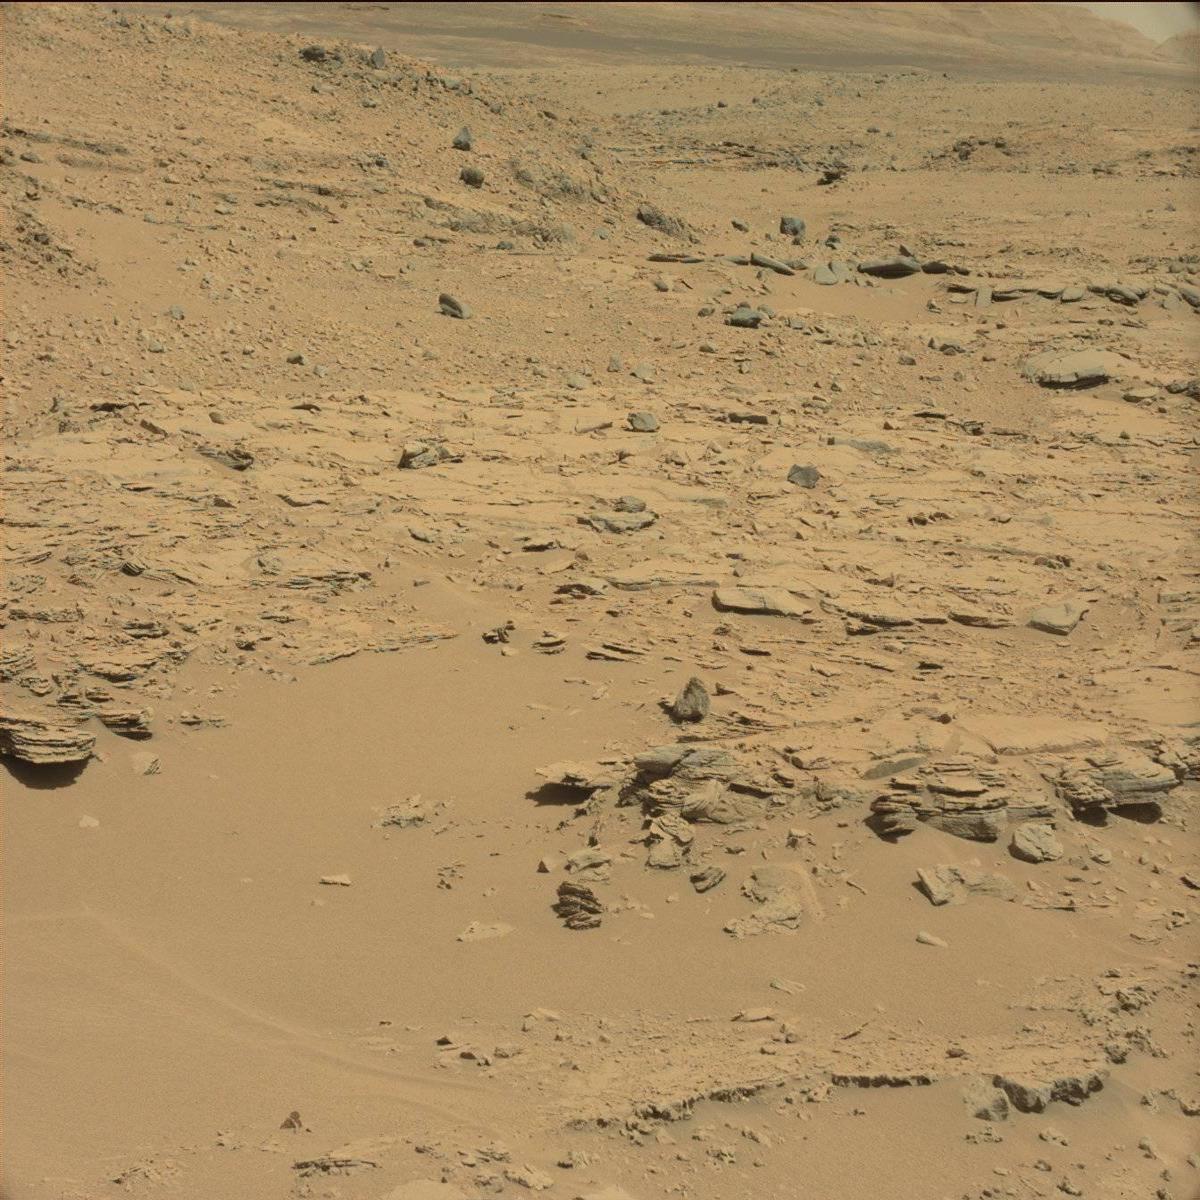
Terrain classes present: Bedrock, Ridge, Sand / Soil, Sky